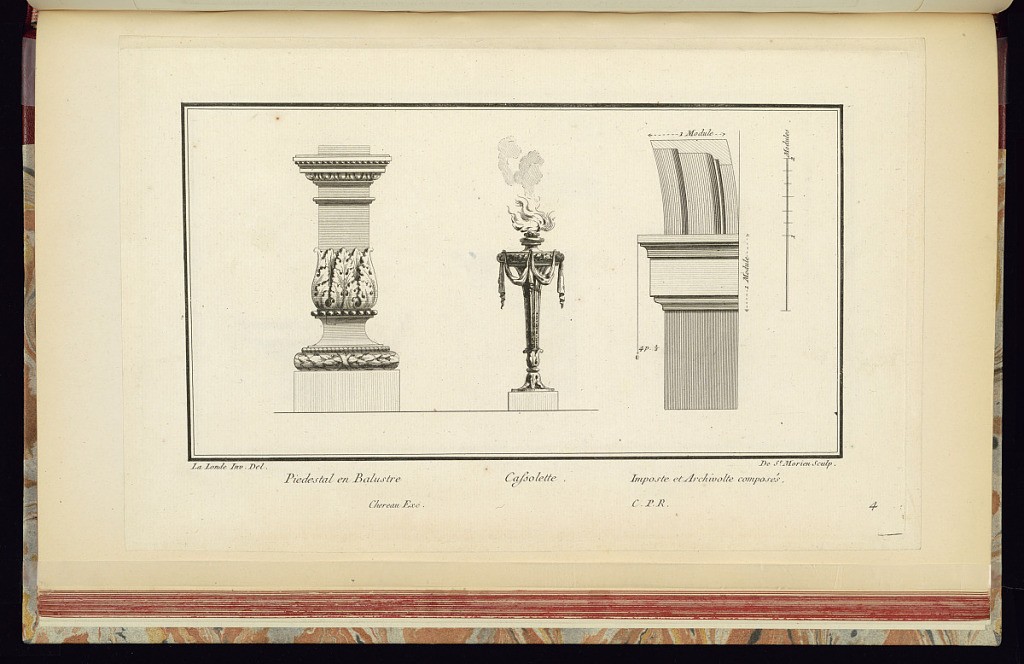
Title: Piedestal en Balustre. Cassolette. Imposte et Archivolte composés.
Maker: Richard de Lalonde, French, active 1780–96
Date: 1775-1788
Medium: Etching on off-white laid paper
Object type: Print
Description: From left to right, designs for a pedestal in the shape of a baluster, and with bands of bead, egg and dart, acanthus, and bound leaf ornamentation; a cassolette for burning perfume or incense, with a thin, fluted shaft, drapery, and a foot of stylized acanthus leaves; and an impost and archivolt of a composite order with a scale bar of "2 Modules." The plate is signed and numbered.